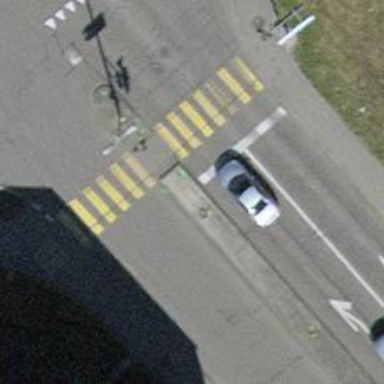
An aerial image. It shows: Road with traffic signals.